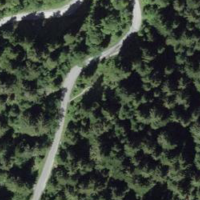
EUNIS habitat code: 43
Species observed at this site:
Parnassia palustris